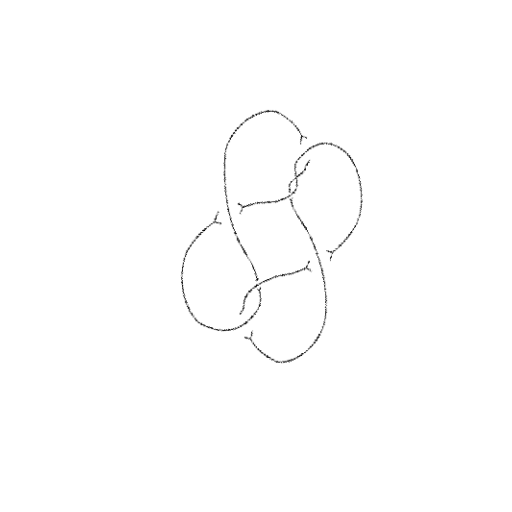
Crossing number: 7